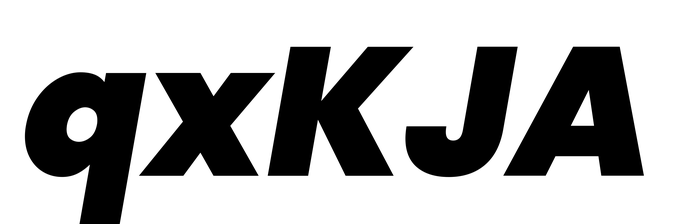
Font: Poppins-BlackItalic